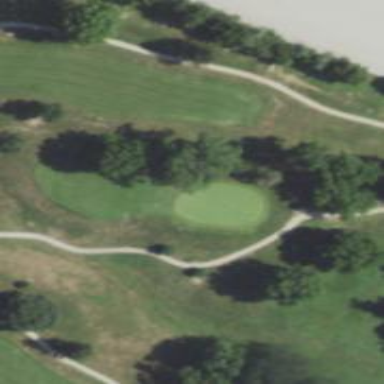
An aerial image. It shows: View of golf hole.